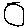
Label: circle